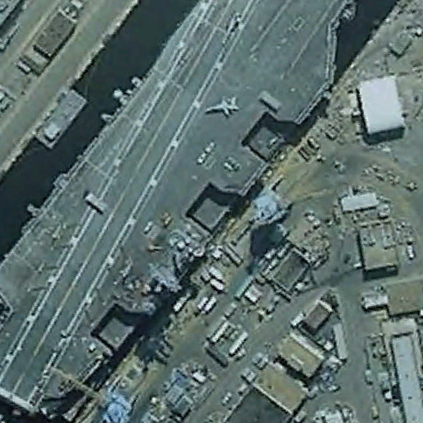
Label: aircraft_carrier